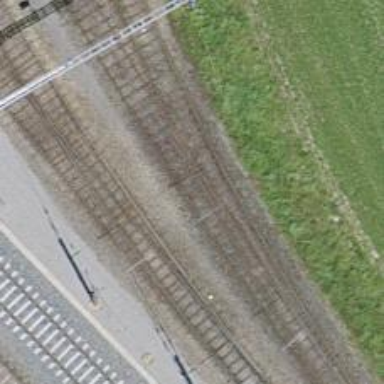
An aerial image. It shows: Railway yard with one track. The railway is electrified with contact line.